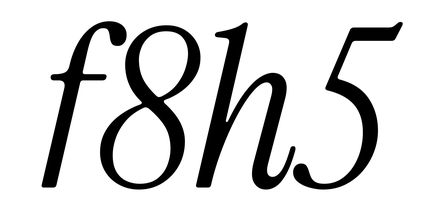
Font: InstrumentSerif-Italic